Question: I want to change the color of that "Cancel" button and also other buttons showed while selecting image from the photo library. How can I achieve this?
'''
var imagePicker = UIImagePickerController()
imagePicker.delegate = sender as? protocol<UIImagePickerControllerDelegate, UINavigationControllerDelegate>
imagePicker.sourceType = UIImagePickerControllerSourceType.PhotoLibrary
imagePicker.allowsEditing = true
sender.navigationController?.presentViewController(imagePicker, animated: true, completion: nil)
'''

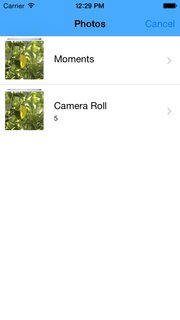
Answer: ## Objective - C
Add following code in your 'AppDelegate.m'
'''
[[UINavigationBar appearance] setTintColor:[UIColor whiteColor]];
'''
## Swift
In 'AppDelegate.swift', in 'application(_:didFinishLaunchingWithOptions:)' I put the following:
'''
UINavigationBar.appearance().tintColor = UIColor.whiteColor()
'''
If you want to change the text color of navigation bar then use following code:
'''
UINavigationBar.appearance().titleTextAttributes = [NSForegroundColorAttributeName : UIColor.whiteColor()]
'''